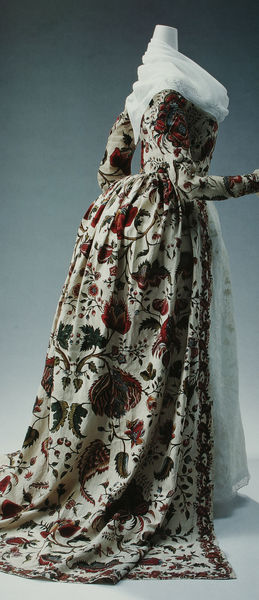
Titel: Kleid (Robe à l'anglaise)
Standort: Kyoto (Japan)
Institution: Kyoto Costume Institute
Schlagwörter: blätter, kopf, umhang, weiß, grün, ausschnitt, blume, blumen, bunt, elegant, grau, kleid, profil, rücken, blüte, blüten, dame, rot, schal, tuch, beige, hochformat, mode, muster, ornament, rock, arm, arme, barock, falten, kleidung, kragen, lang, spitze, ärmel, hals, natur, zweige, bestickt, kostüm, mantel, stickerei, stoff, saum, blatt, pflanzen, borte, rokoko, seide, ranken, schärpe, schleppe, taille, tüll, creme, halstuch, dekor, floral, ornamente, verzierung, robe, rüsche, raffung, kelid, foto, fotografie, gemustert, unterrock, blumenmuster, schnitt, brokat, puppe, chinesisch, rotbraun, tageskleid, gestickt, gewebe, textil, fotographie, objekt, tailliert, bodenlang, unterkleid, drappierung, oberkleid, gru, ohne, kyoto, kleiderpuppe, rockocko, weuß, langer ärmel, oranemnte, blumemn, braunu, jaoan, ornemant, straßenkleid, japan schleppenkleid, saun